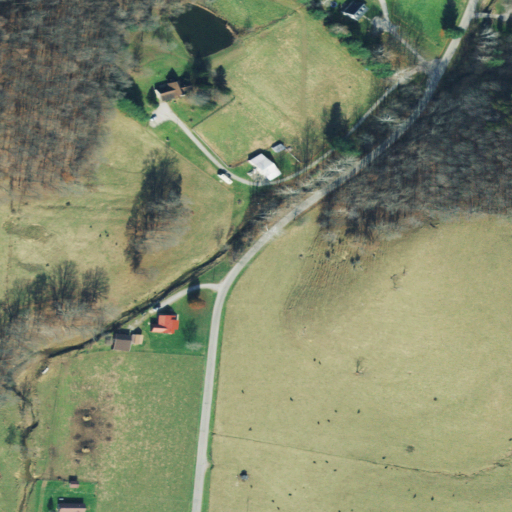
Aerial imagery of valley in Ohio named Scratch Hollow containing pasture, deciduous forest, open development, low intensity development, and mixed forest